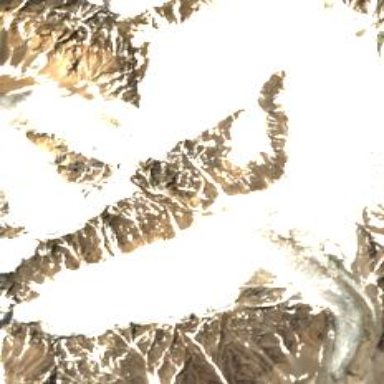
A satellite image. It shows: Majestic glacier in the distance.